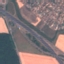
Land use / land cover class: Highway